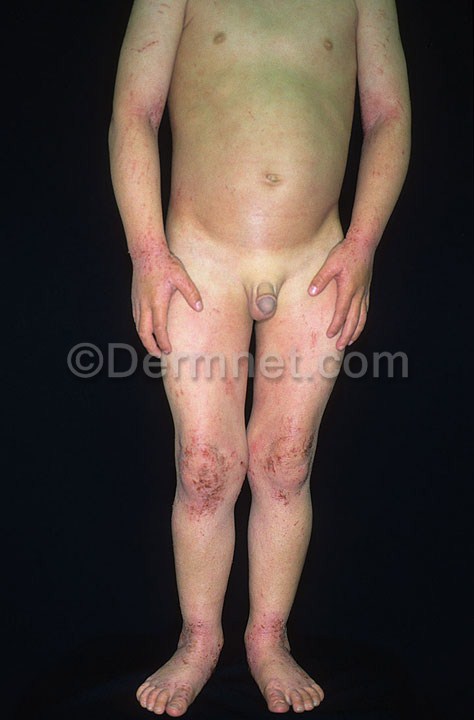
Disease: Atopic Dermatitis Photos